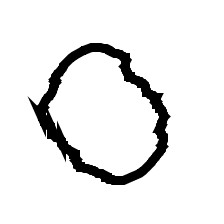
Shape: circle